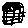
Label: circle